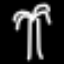
Label: palm tree